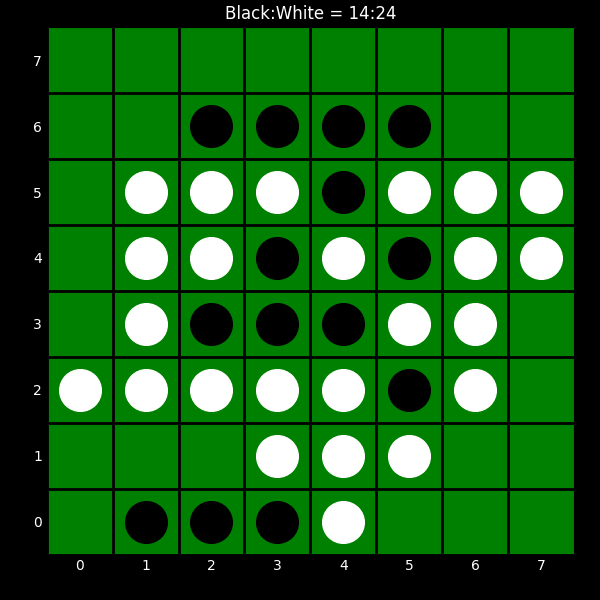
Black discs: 14
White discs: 24